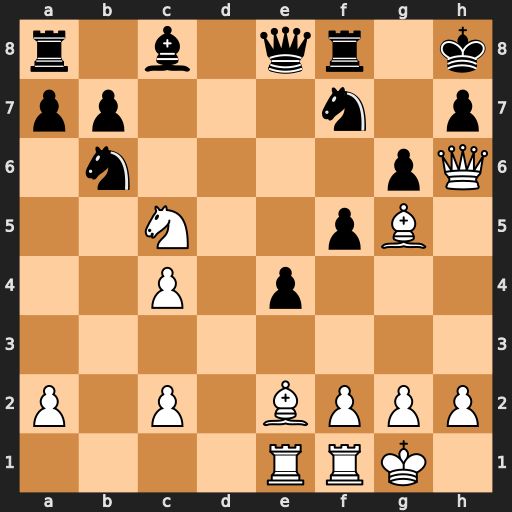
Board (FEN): r1b1qr1k/pp3n1p/1n4pQ/2N2pB1/2P1p3/8/P1P1BPPP/4RRK1
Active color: w
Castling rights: -
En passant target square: -
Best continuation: Bf6+ Kg8 Qg7#